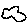
Label: cloud